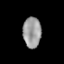
Tissue: lung
Cell type: Epithelial cells
Senescence score: 0.2154
Nuclear area (px): 546
Mean DAPI intensity: 154.452